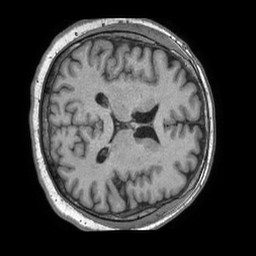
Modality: T1w
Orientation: axial
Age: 53
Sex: male
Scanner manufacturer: philips
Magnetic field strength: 1.5 T
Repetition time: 0.007592 s
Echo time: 0.003449 s